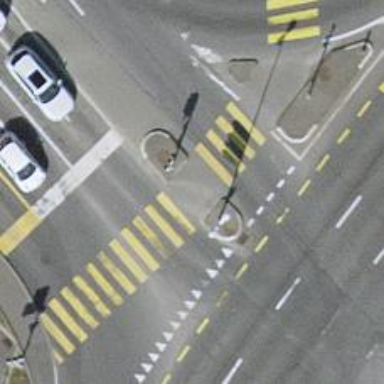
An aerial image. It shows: Road crossing with traffic signals.